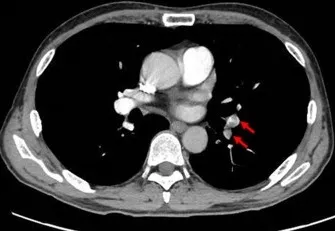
Contrast-enhanced computed tomography. (A, B) Multiple thrombi in both pulmonary arteries (arrow).
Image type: radiology (ct)